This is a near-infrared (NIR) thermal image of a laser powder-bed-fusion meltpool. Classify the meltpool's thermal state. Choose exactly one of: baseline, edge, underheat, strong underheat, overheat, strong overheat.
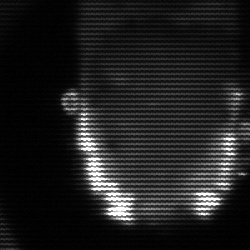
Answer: baseline